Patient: sex F, age 76
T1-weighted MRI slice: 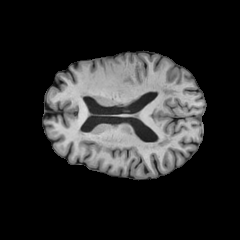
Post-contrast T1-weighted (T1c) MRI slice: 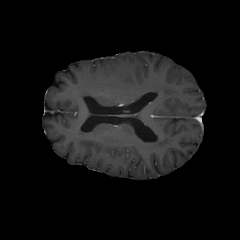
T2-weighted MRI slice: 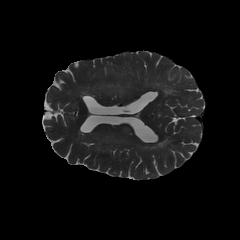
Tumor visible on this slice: yes
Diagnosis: Glioblastoma, IDH-wildtype
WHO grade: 4